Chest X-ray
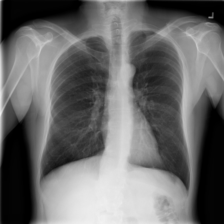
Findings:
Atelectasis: negative
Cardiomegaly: negative
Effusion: negative
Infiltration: positive
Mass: negative
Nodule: negative
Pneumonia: negative
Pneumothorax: negative
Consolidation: negative
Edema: negative
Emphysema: negative
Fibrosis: negative
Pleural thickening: negative
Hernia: negative